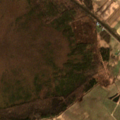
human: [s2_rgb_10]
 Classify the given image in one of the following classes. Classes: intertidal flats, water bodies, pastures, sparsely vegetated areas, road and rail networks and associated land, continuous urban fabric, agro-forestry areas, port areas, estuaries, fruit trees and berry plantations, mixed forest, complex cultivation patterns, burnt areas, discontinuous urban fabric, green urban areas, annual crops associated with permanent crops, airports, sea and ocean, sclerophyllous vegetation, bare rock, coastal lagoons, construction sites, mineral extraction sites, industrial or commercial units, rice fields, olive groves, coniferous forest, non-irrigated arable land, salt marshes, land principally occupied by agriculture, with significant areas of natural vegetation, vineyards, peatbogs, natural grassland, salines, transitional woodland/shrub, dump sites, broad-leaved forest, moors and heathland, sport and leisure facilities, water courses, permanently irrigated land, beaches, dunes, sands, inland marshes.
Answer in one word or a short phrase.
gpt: non-irrigated arable land, complex cultivation patterns, broad-leaved forest, peatbogs